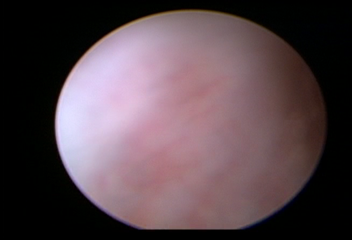
Modality: WLC
Class: Normal mucosa
Bladder cancer association: No